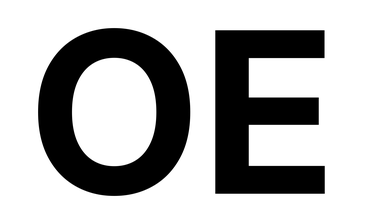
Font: Inter_Bold